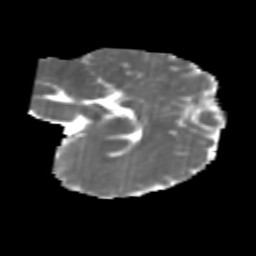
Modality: MD
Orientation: sagittal
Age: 6
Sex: female
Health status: healthy